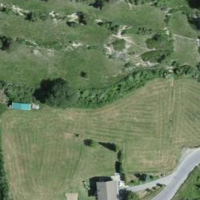
EUNIS habitat code: 24
Species observed at this site:
Garrulus glandarius
Passer domesticus
Buteo buteo
Corvus corax
Carduelis carduelis